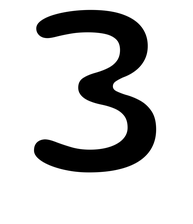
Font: Gluten_Regular